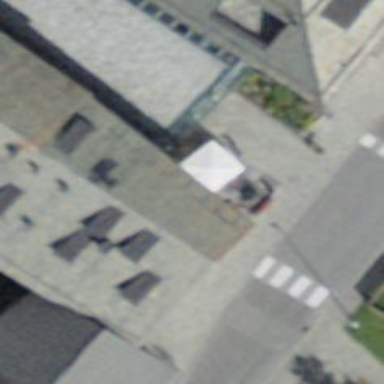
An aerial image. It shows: Restaurant.